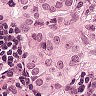
Metastatic tissue present: yes